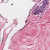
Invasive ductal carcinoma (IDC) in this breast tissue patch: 0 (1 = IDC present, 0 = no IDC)